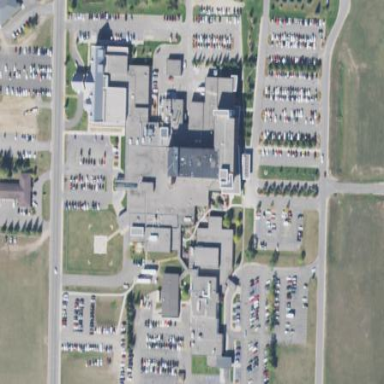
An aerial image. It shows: Hospital providing healthcare services.